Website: slack
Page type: billing-address
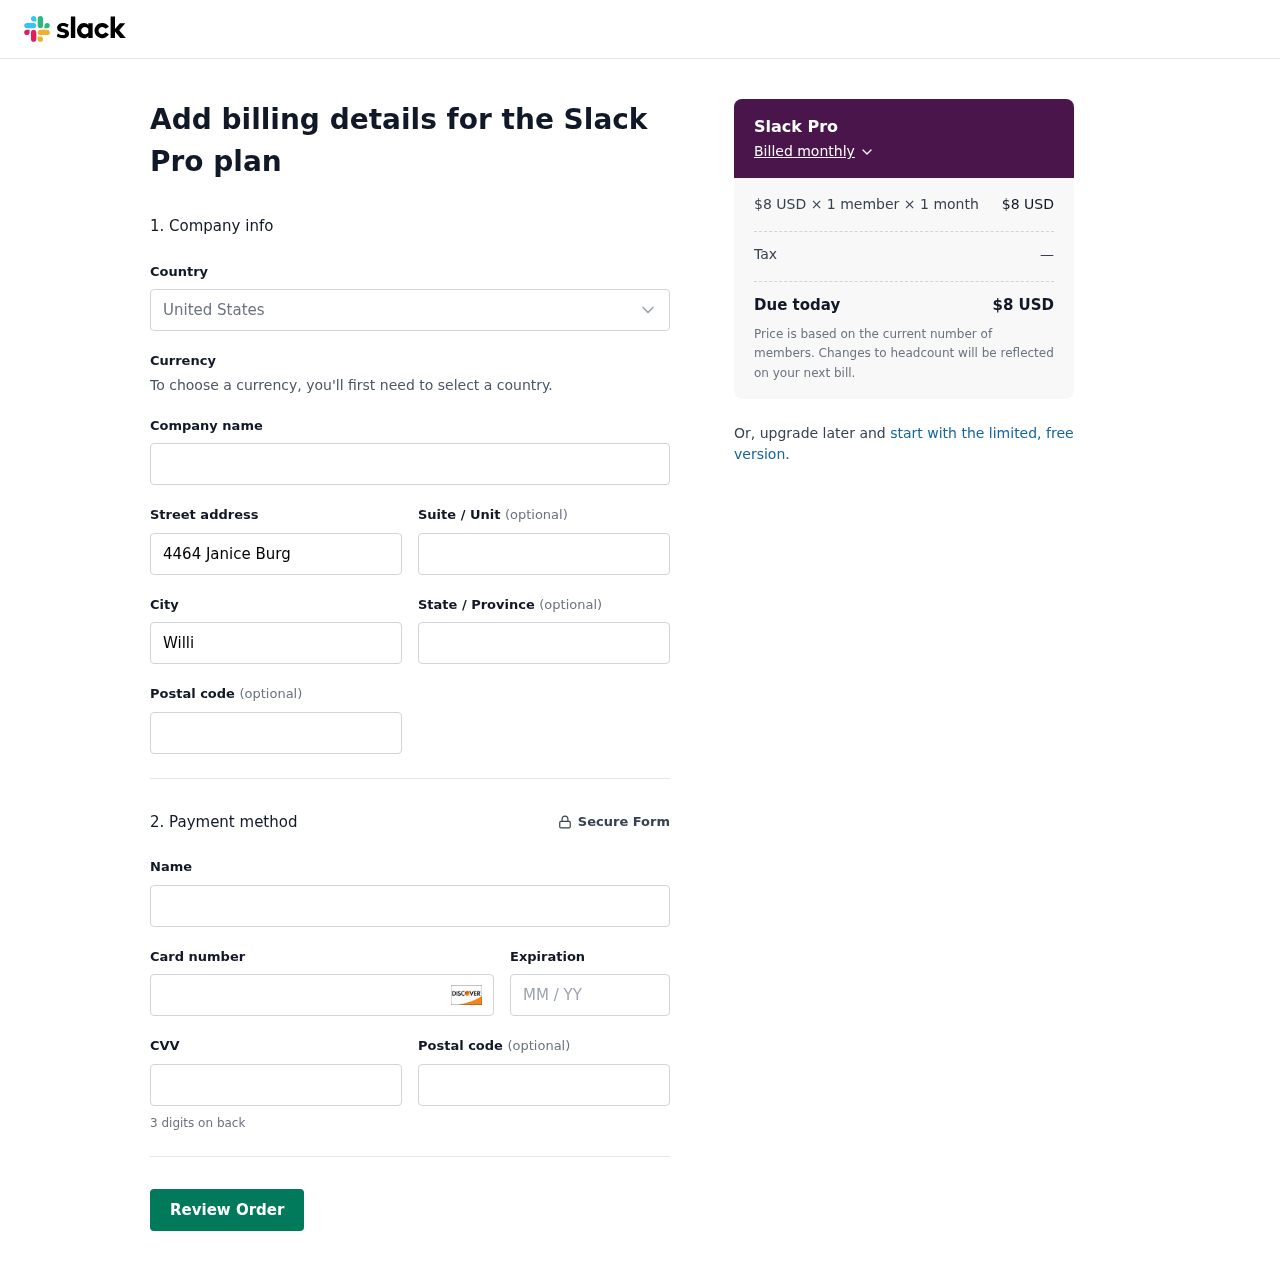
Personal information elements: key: PII_CARD_CVV
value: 332
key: PII_CARD_EXPIRY
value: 09/27
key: PII_CARD_NUMBER
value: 6509 0077 4012 9711
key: PII_CITY
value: Williamsshire
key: PII_COUNTRY
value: United States
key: PII_FULLNAME
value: Andrew Perry
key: PII_POSTCODE
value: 30805
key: PII_STATE
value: Louisiana
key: PII_STREET
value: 4464 Janice Burg
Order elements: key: ORDER_PLAN_PRICE
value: $8 USD
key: ORDER_NUM_MEMBERS
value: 1 member
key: ORDER_NUM_MONTHS
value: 1 month
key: ORDER_SUBTOTAL
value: $8 USD
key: ORDER_TAX
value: —
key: ORDER_TOTAL
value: $8 USD